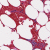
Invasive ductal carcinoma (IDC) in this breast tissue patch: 0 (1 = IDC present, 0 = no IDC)